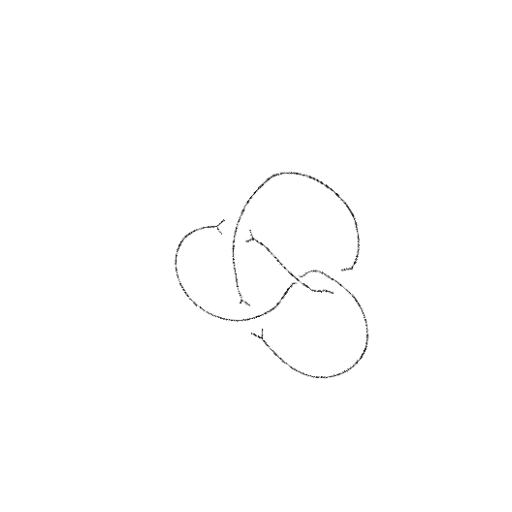
Crossing number: 4